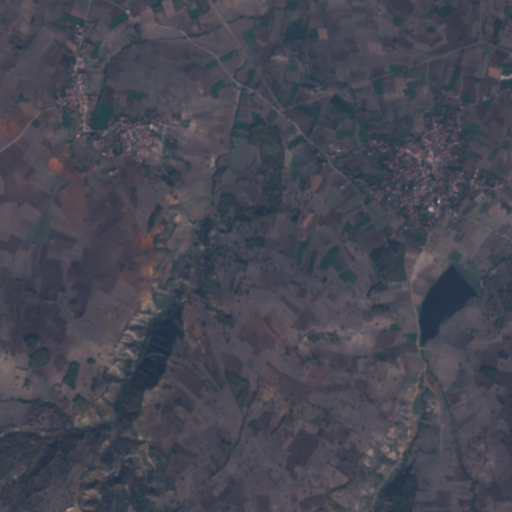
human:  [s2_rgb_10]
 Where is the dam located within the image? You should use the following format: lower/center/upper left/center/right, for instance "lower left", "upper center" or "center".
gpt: The dam is located in the center right of the image.
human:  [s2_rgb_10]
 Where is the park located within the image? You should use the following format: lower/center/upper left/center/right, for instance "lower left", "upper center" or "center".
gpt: The park is located in the upper left of the image.
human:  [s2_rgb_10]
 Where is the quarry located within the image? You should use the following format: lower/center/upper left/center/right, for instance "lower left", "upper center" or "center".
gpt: There is no quarry in the image.